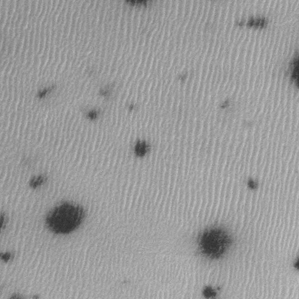
Label: frost